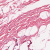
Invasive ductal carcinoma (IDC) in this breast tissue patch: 0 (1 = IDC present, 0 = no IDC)